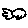
Label: fish